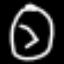
Label: clock